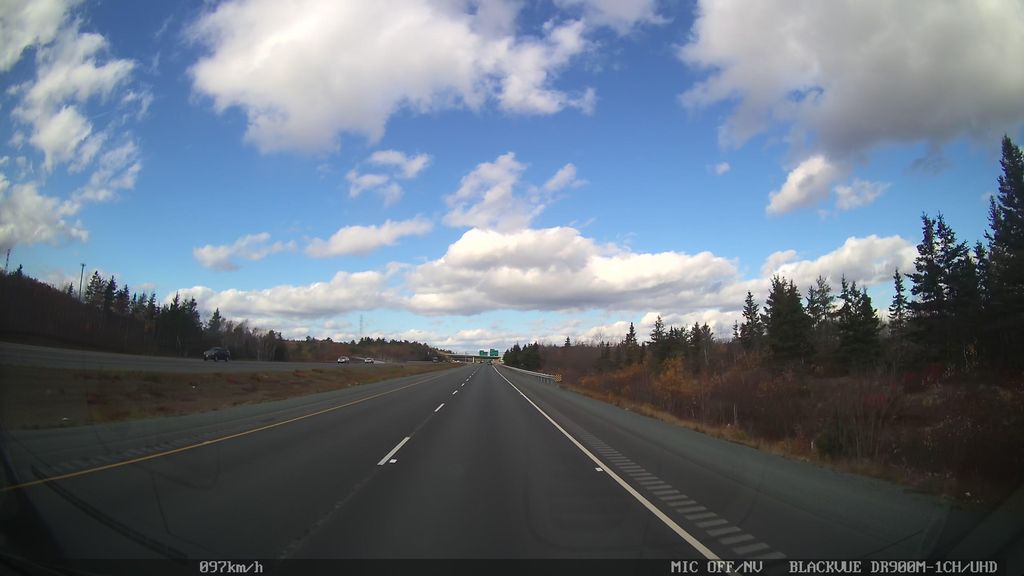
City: halifax